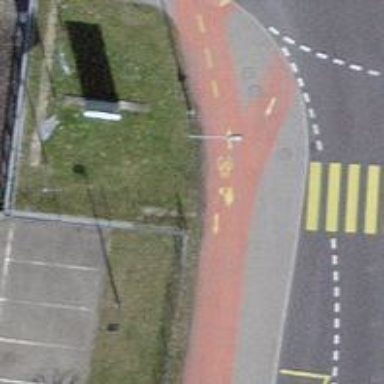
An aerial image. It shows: Cycleway.